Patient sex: F
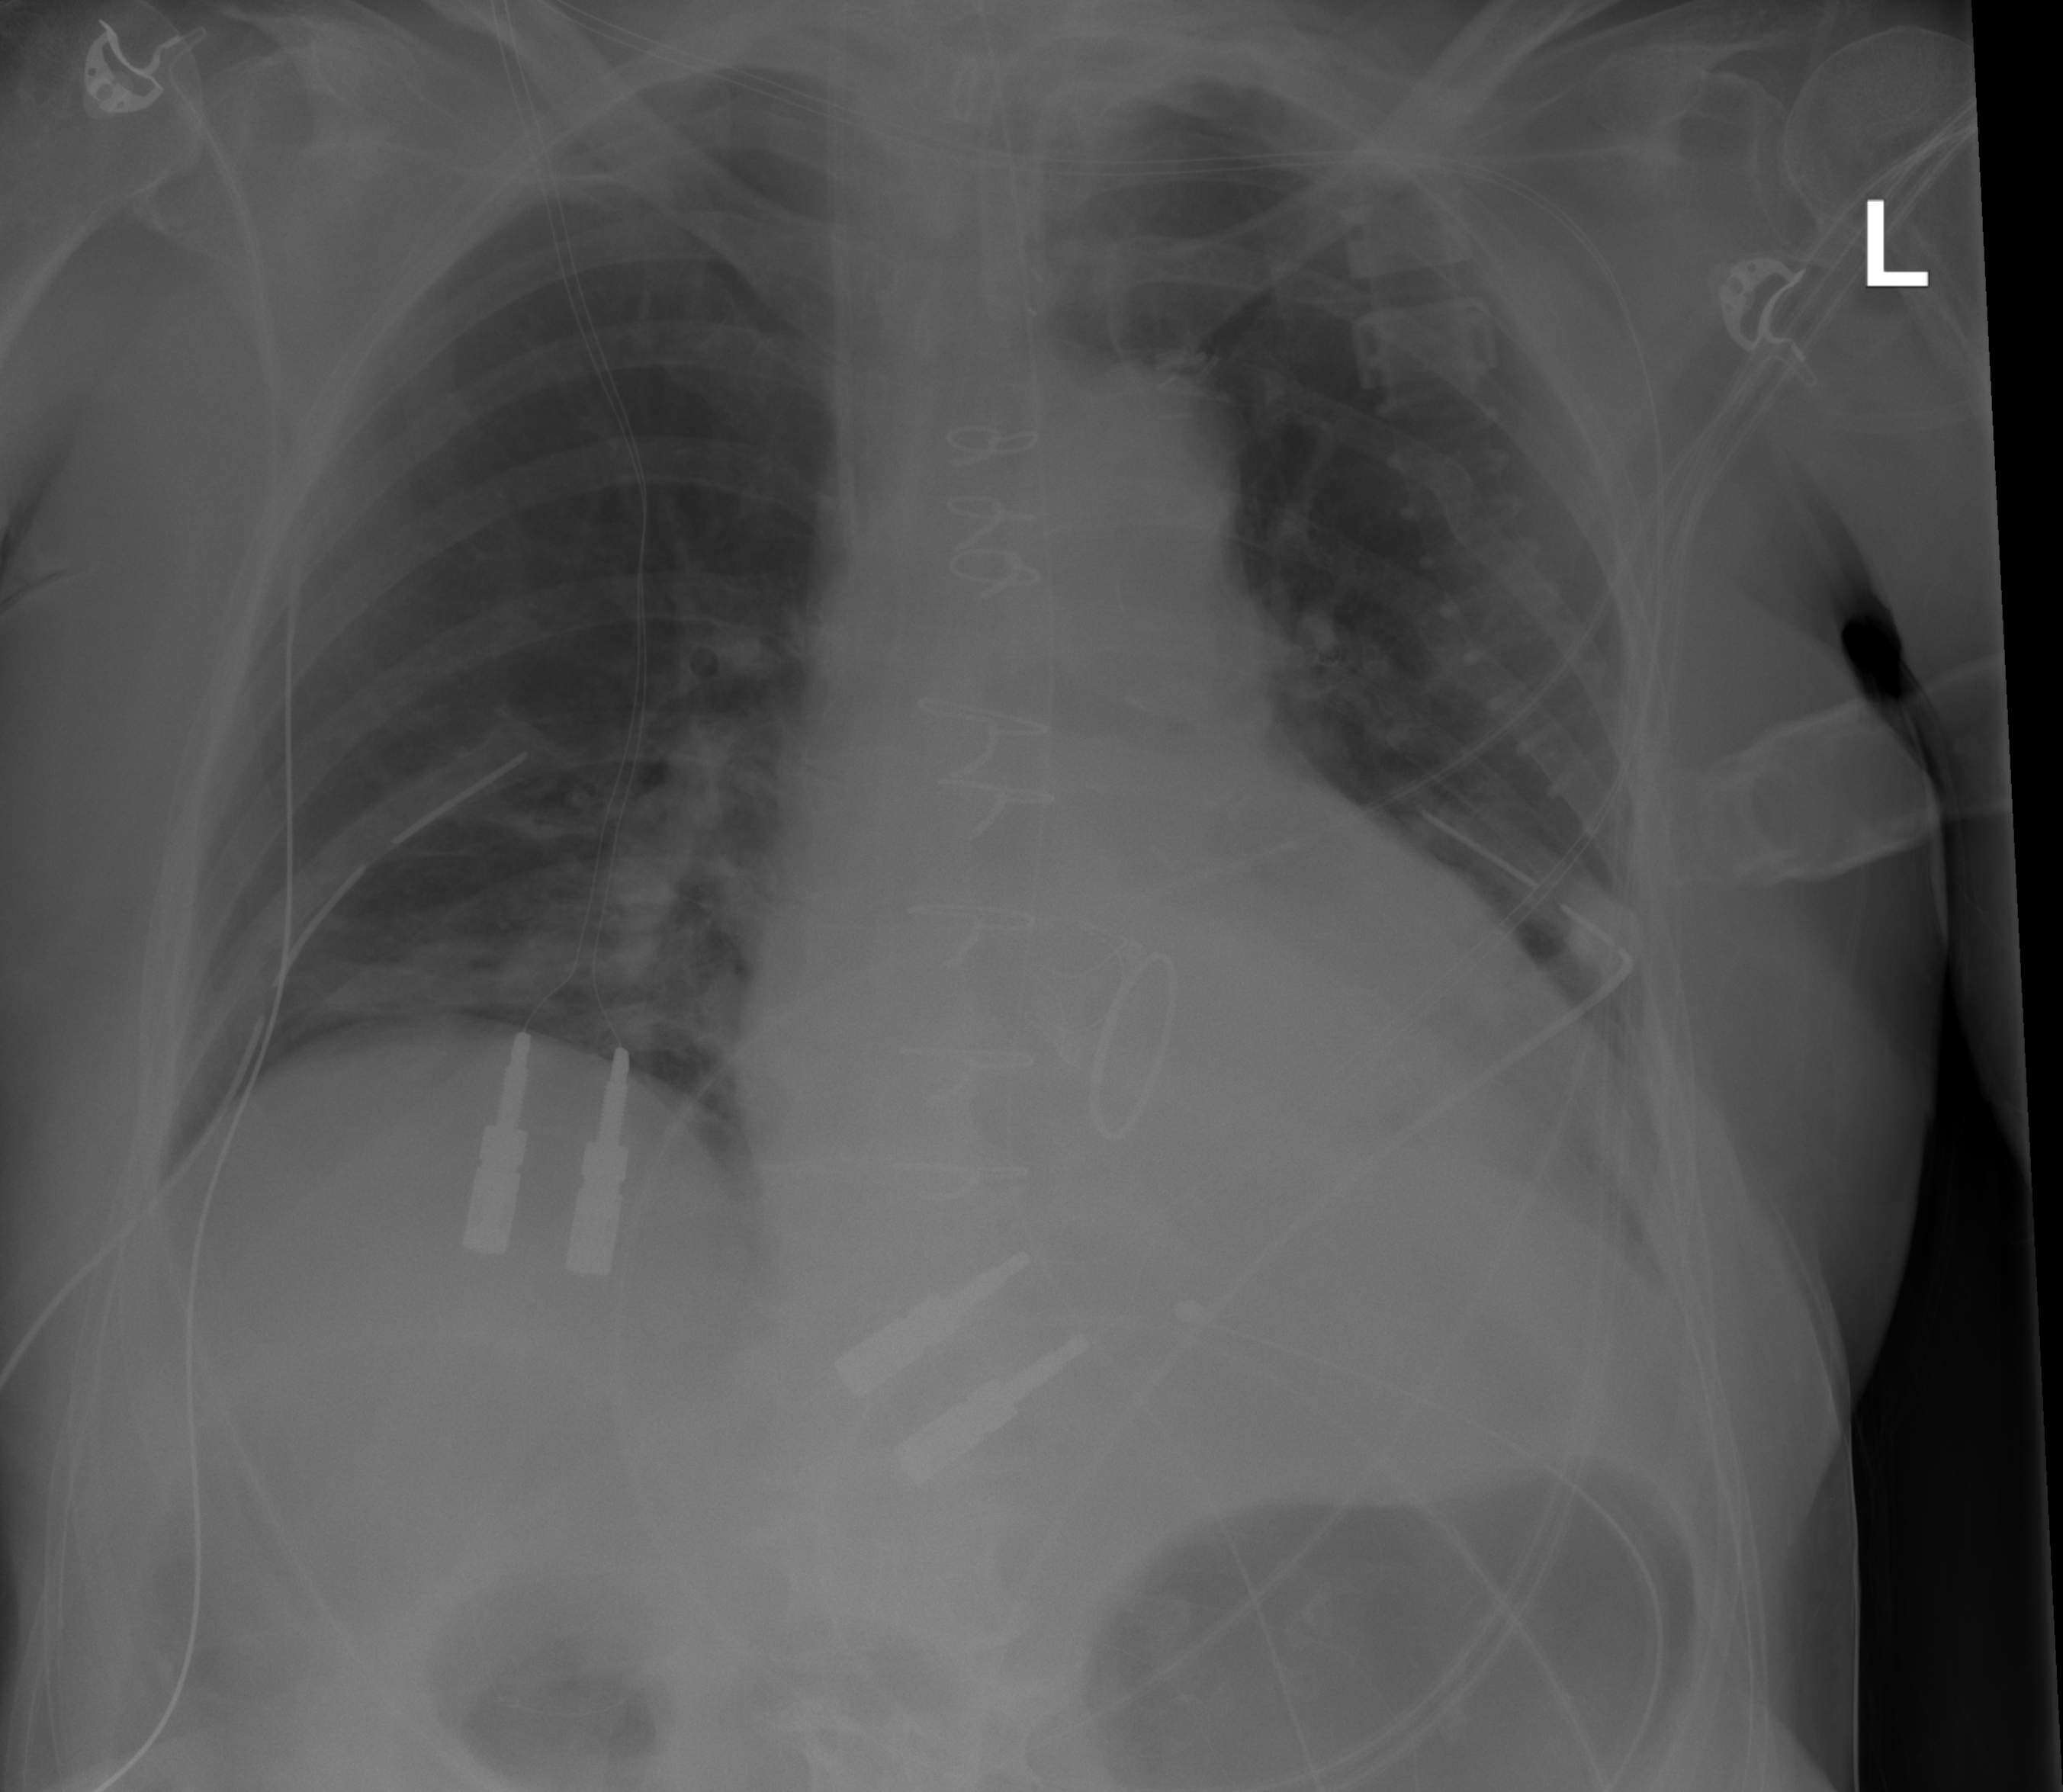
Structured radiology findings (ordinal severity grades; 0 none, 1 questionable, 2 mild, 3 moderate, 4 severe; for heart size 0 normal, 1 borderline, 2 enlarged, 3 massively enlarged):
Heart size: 2
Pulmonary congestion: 2
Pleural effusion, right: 2
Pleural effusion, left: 2
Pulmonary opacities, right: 3
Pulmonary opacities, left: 0
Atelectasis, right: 2
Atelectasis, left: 2